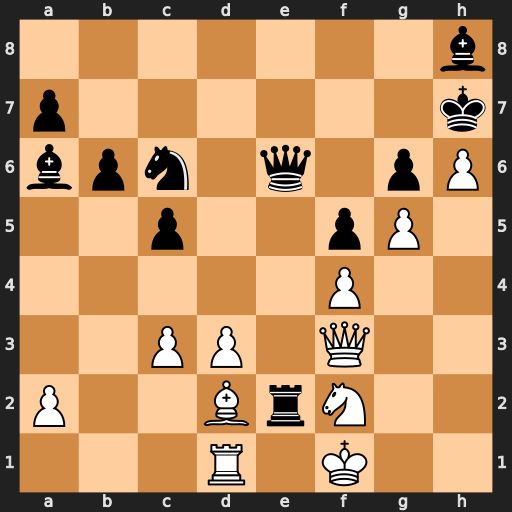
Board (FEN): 7b/p6k/bpn1q1pP/2p2pP1/5P2/2PP1Q2/P2BrN2/3R1K2
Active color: w
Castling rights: -
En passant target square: -
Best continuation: Qxe2 Qxe2+ Kxe2